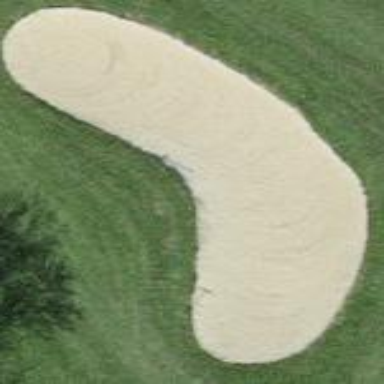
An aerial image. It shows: Golf bunker filled with natural sand.